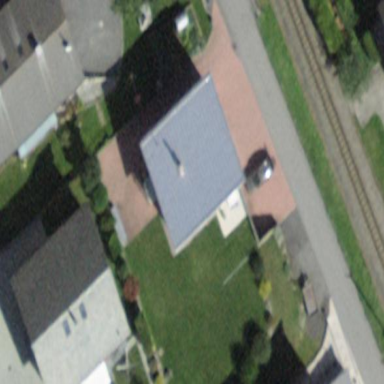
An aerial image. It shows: Flat-roofed house.